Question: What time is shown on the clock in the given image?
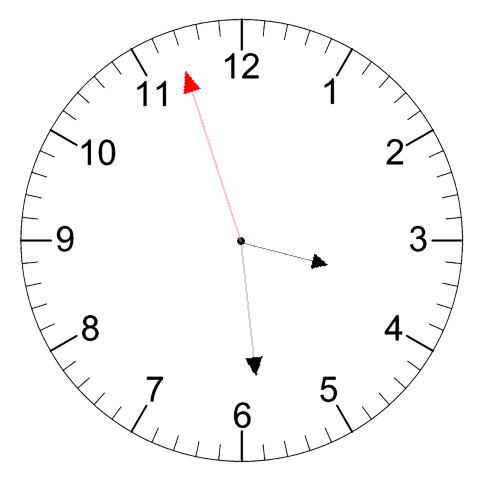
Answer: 03:28:57